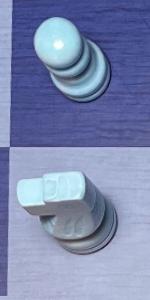
Label: Knight_White